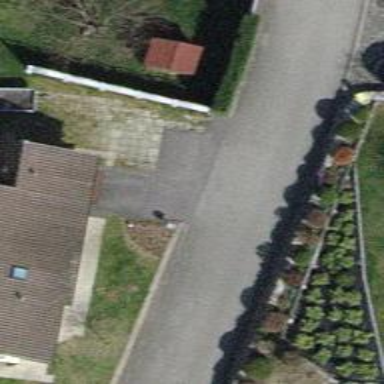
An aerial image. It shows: Residential road with asphalt surface.